Question: What is the message displayed?
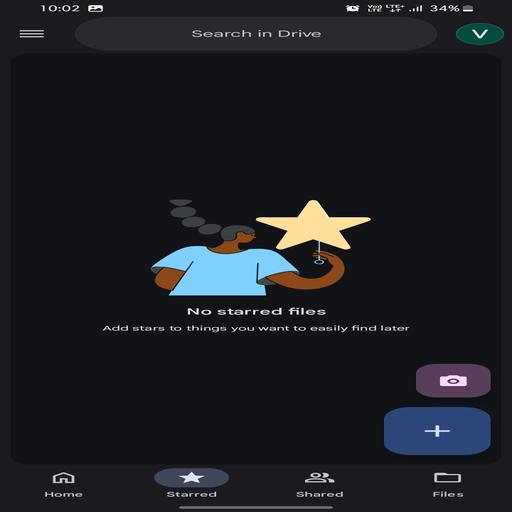
Answer: No starred files